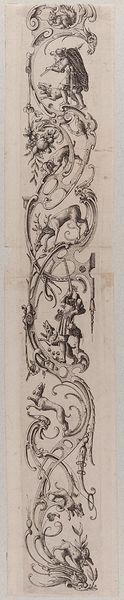
Titel: Schweifwerkgroteske mit Jagdszenen
Künstler: Johann Smisek
Standort: Hamburg
Institution: Museum für Kunst und Gewerbe Hamburg
Schlagwörter: vogel, zeichnung, hund, tiere, ornament, mensch, hase, papier, grafik, graphik, ornamente, fotografie, photographie, tierbild, druckgraphik, druckgrafik, stich, jagd, girlanden, fuchs, hirsch, hirsche, jäger, kupferstich, jagen, groteske, tierornament, gerippt, reproduktionen, blumengewinde, druckerzeugnisse, schweifwerk, vögel, tierornamente, ornamentstich, vorlageblätter, eichhörnchen